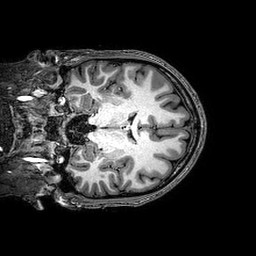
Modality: T1w
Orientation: coronal
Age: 23
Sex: male
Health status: healthy
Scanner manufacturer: philips
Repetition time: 0.008374 s
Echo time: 0.00389 s